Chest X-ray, PA view. Patient: 17 years old, sex F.
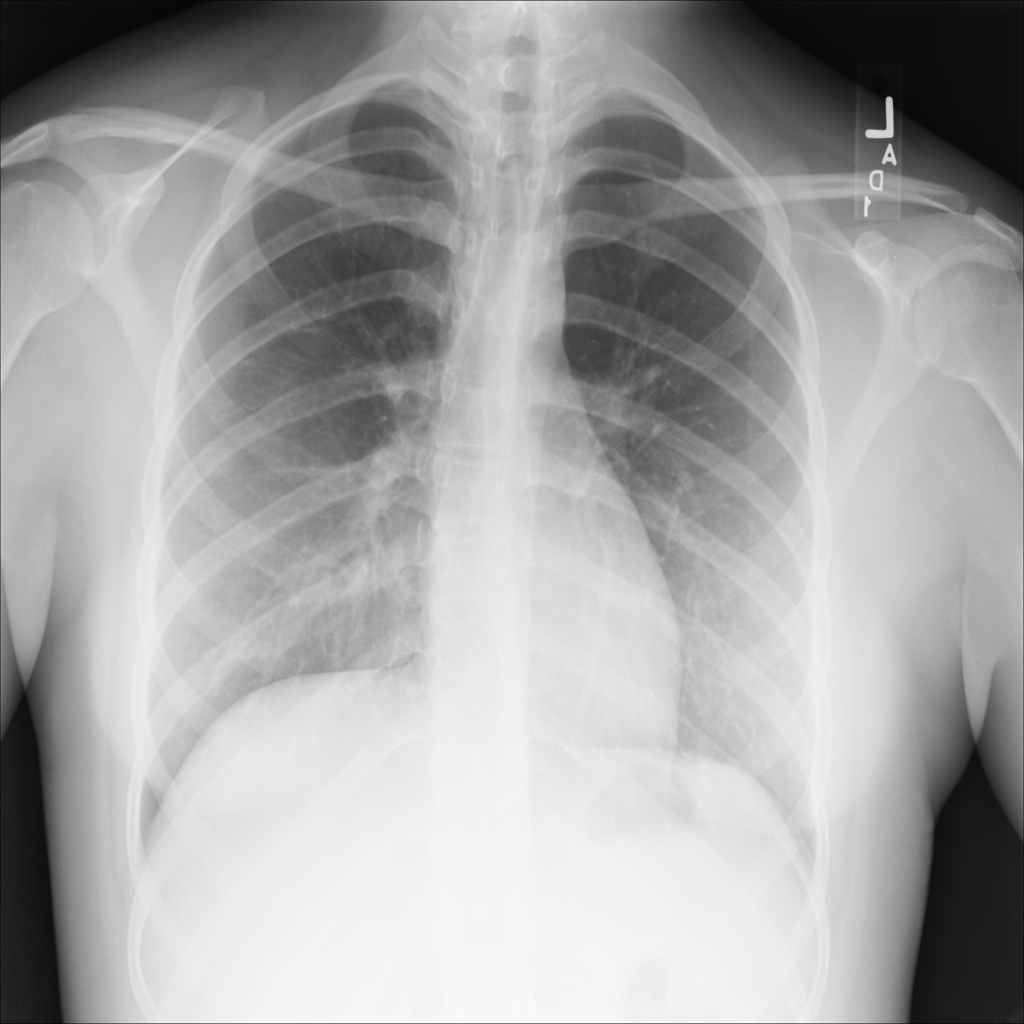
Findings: Pneumonia